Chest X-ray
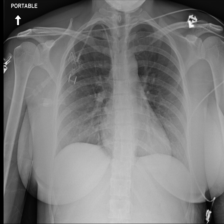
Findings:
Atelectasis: negative
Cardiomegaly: negative
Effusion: negative
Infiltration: positive
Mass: negative
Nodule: negative
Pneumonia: negative
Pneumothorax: negative
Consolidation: negative
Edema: negative
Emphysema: negative
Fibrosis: negative
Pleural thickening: negative
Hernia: negative